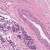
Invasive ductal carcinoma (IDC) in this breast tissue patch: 1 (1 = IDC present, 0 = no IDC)